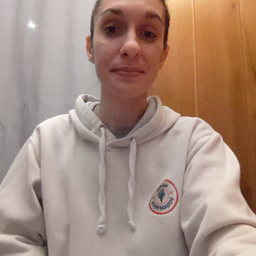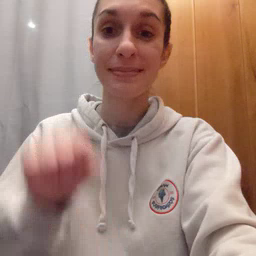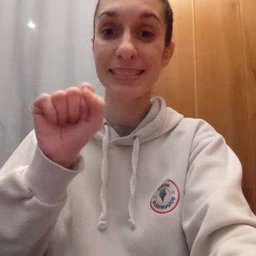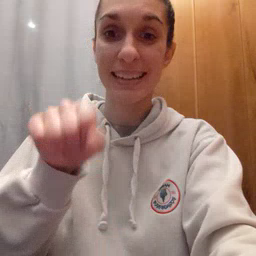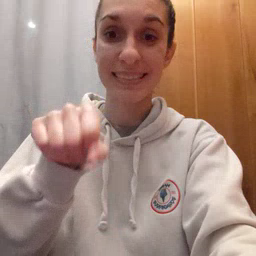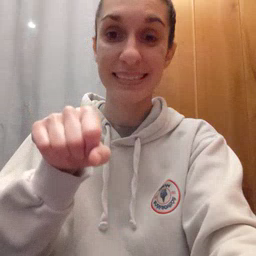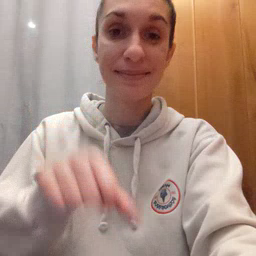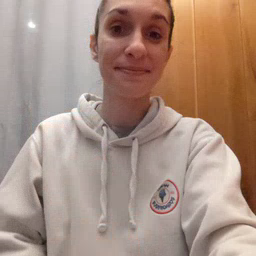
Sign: yes